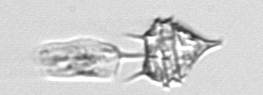
Label: Protoperidinium